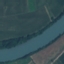
Land use / land cover: River